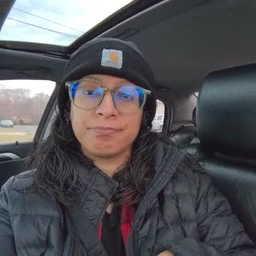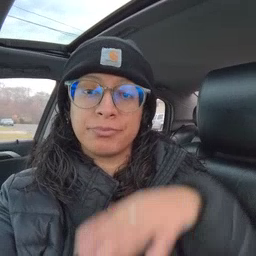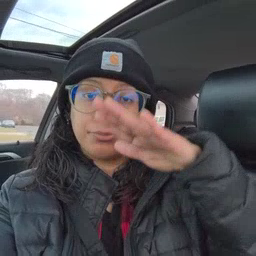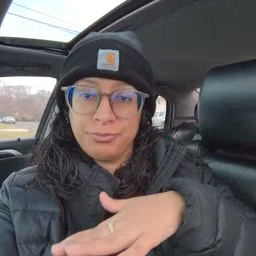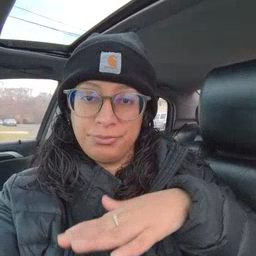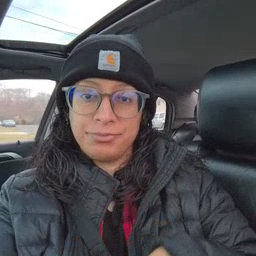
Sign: on